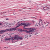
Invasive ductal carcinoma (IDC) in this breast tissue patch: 0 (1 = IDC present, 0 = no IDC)